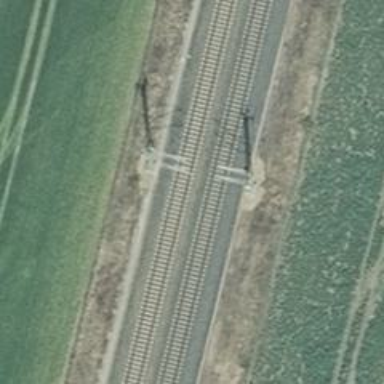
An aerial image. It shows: Railway milestone with catenary mast.